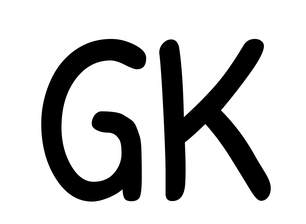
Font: PatrickHand-Regular